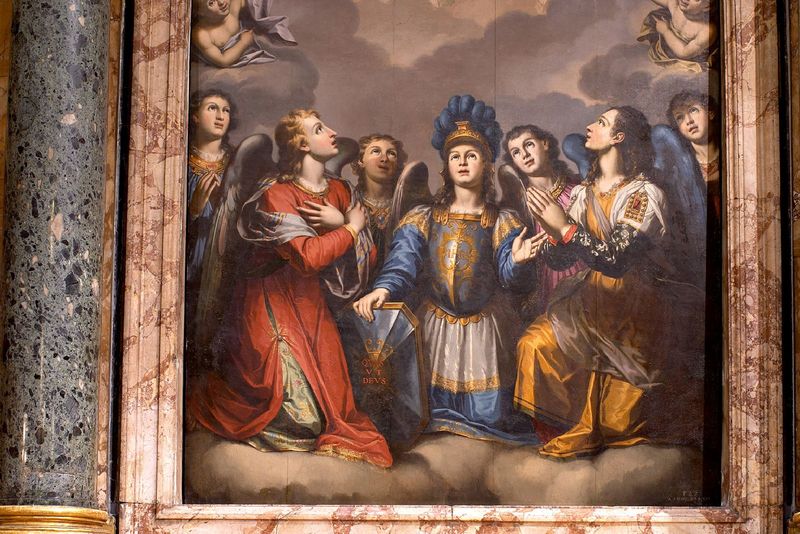
Titel: Ausstattung der dritten Kapelle auf der Südseite in Il Gesù in Rom
Künstler: Federico Zuccari
Standort: Rom, Il Gesù (EU - I - Latium)
Schlagwörter: blau, flügel, gemälde, gott, himmel, wolken, frauen, gelb, sitzen, ausschnitt, marmor, männer, säule, säulen, weiss, blick, rot, schloss, tuch, wolke, meschen, arme, federn, kleidung, rahmen, kirche, gewand, gold, tücher, gewänder, krone, engel, putto, soldaten, detail, oben, schild, schweben, knien, soldat, helm, beten, gebet, ritter, rüstung, altar, römer, wappen, brustpanzer, harnisch, jesus, kirchenraum, krieger, andacht, betende, erhoben, knieen, heilige, putten, anbetung, geflügelt, auferstehung, engeln, 19. jahrhundert, blaue flügel, festliche kleider, iranbetung